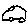
Label: car